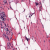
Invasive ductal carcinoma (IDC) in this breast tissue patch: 0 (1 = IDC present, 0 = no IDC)